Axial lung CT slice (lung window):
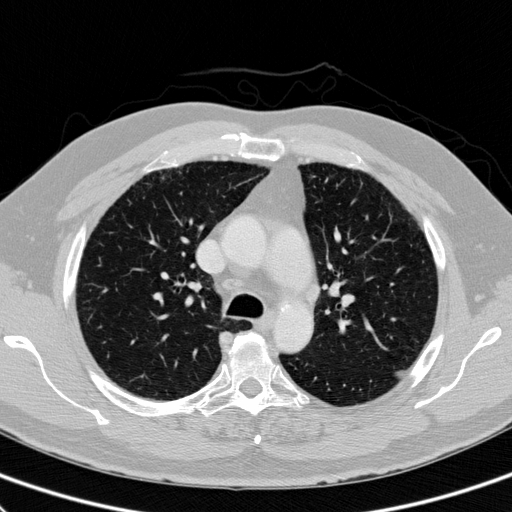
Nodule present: no